Question: I don't understand how to consume JSON data in React. My code:
'''
function App() {
const [image, setImage] = useState();
const getImage = () => {
axios.get('http://localhost:5000/api')
.then(function (res) {
setImage(res.data);
})
}
useEffect(()=>{
getImage()
}, [])'
'''
Response:
'''
{
"title": "this is a title",
"description": "",
"tags": "",
"isSorted": false,
"passed": false
}
'''
Error message:
> Error: Objects are not valid as a React child (found: object with keys {title, description, tags, isSorted, passed}). If you meant to render a collection of children, use an array instead.

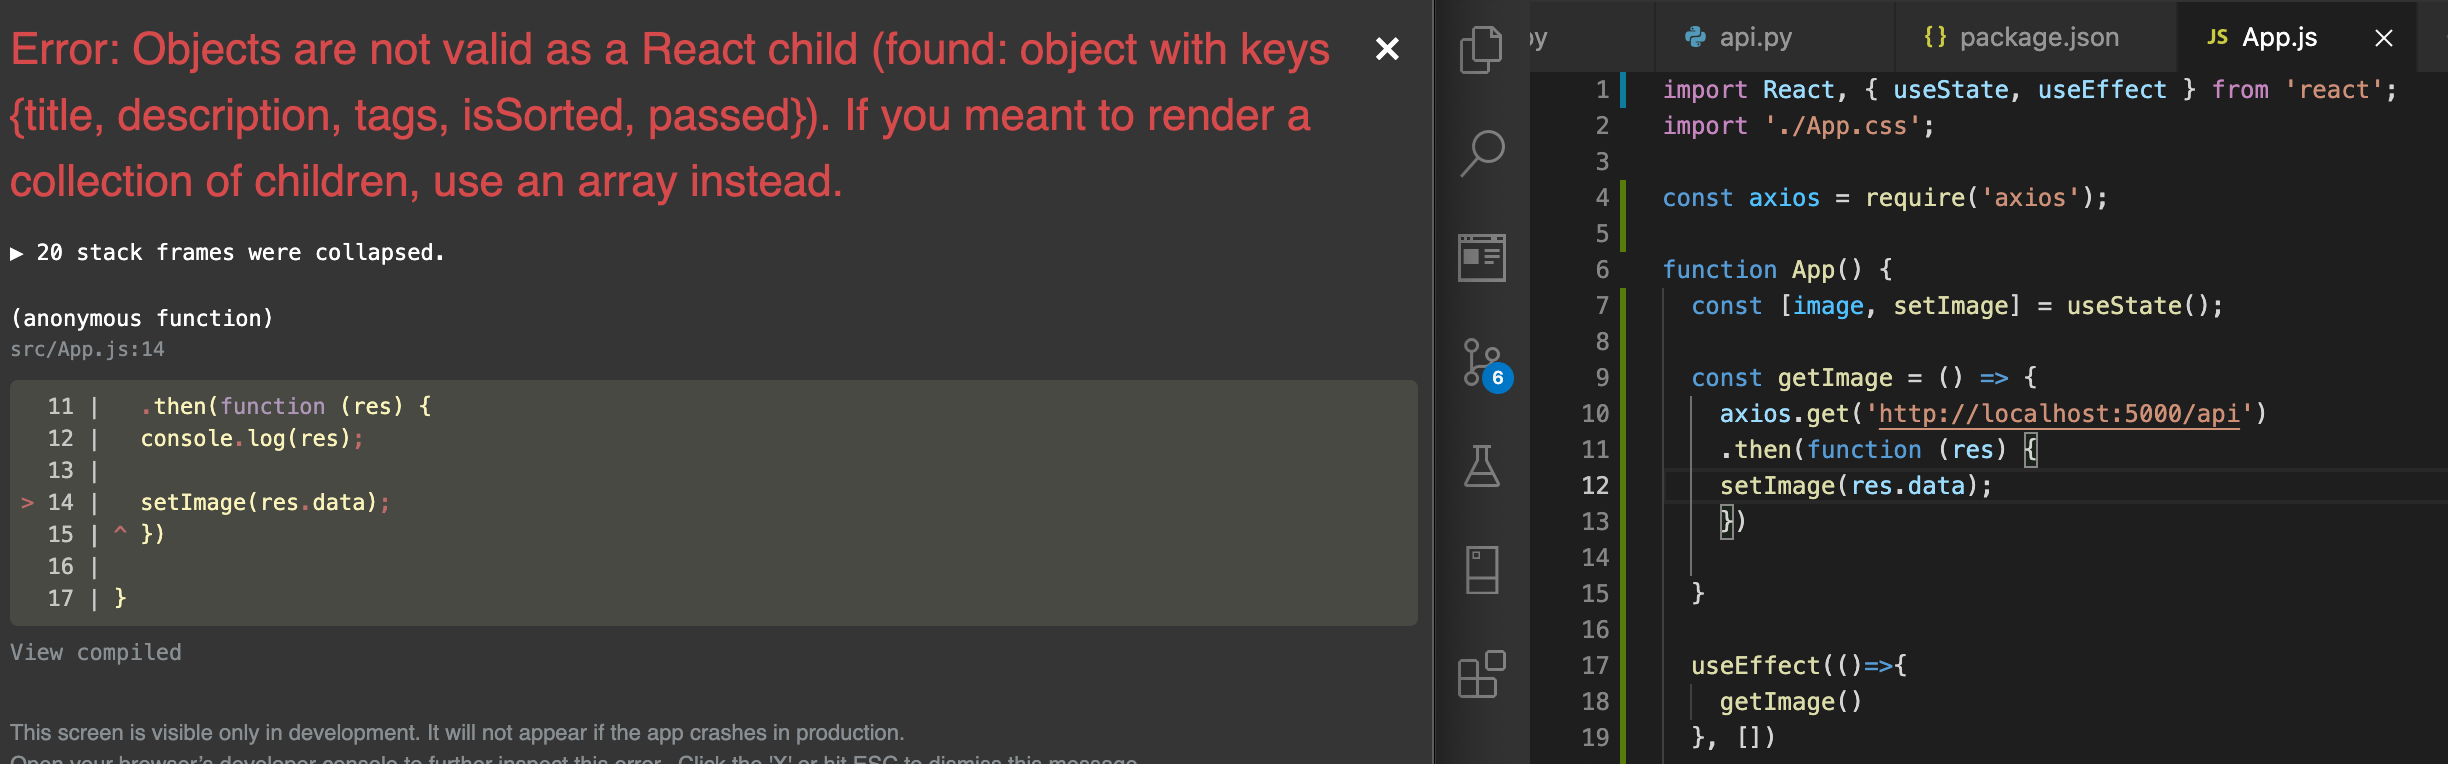
Answer: '''
// Get a hook function
const {useState, useEffect} = React;
const App = () => {
const [images, setImages] = useState(0);
useEffect(() => {
setTimeout(() => {
setImages({title: 'Foo', description: 'Bar...'});
}, 1000);
}, []);
return images ? <p>{images.title}</p> : <p>Loading images...</p>;
};
// Render it
ReactDOM.render(
<App />,
document.getElementById("react")
);
'''
'''
<script src="https://cdnjs.cloudflare.com/ajax/libs/react/16.8.4/umd/react.production.min.js"></script>
<script src="https://cdnjs.cloudflare.com/ajax/libs/react-dom/16.8.4/umd/react-dom.production.min.js"></script>
<div id="react"></div>
'''
I think the problem is that you're trying to render the object instead of rendering each of the fields. Since I don't see your full 'App' component implementation, I'll give you the best answer I can.
'''
function Image(props) {
return (
<>
<h1>{props.title}</h1>
<p>{props.descriptio</p>
</>
);
}
function App() {
const [image, setImage] = useState();
const getImage = () => {
axios.get('http://localhost:5000/api')
.then(function (res) {
setImage(res.data);
})
}
useEffect(()=>{
getImage()
}, [])
// This is assuming how your App component SHOULD look
return (<Image image= />);
}
'''
You are probably getting that error because you can't render the whole object, but instead, you have to render each field.
Your fetching logic however looks correct!